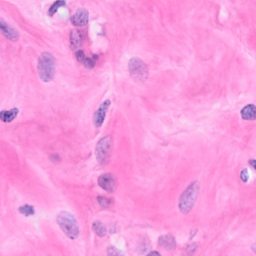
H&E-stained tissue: Breast